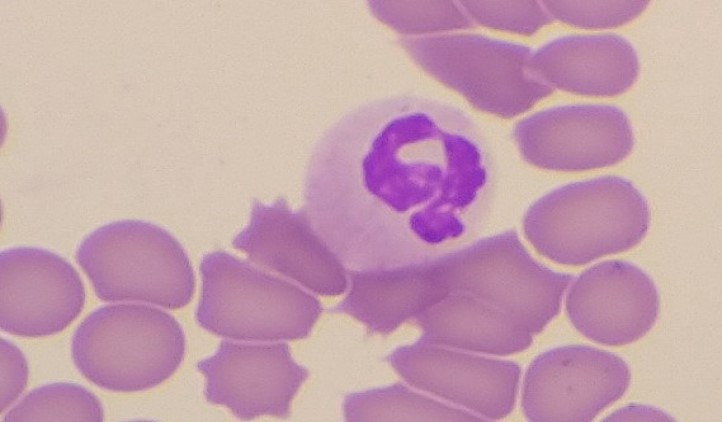
White blood cell type: Neutrophil